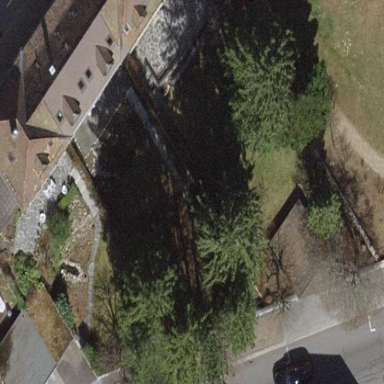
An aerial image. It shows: Residential garden.